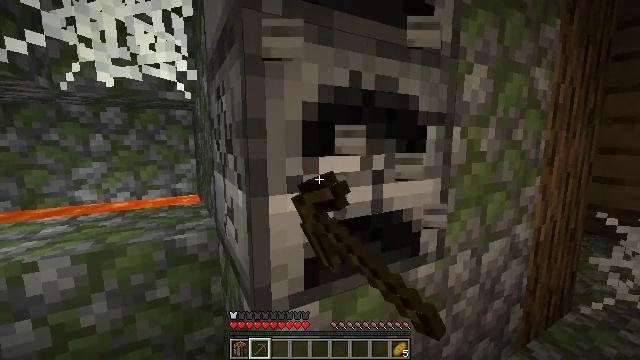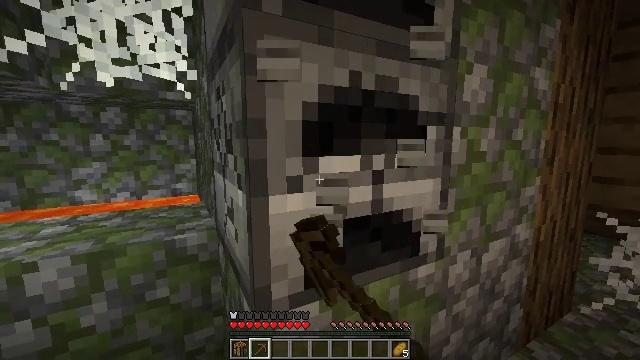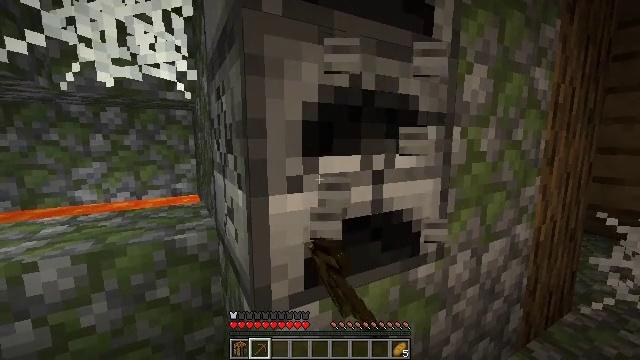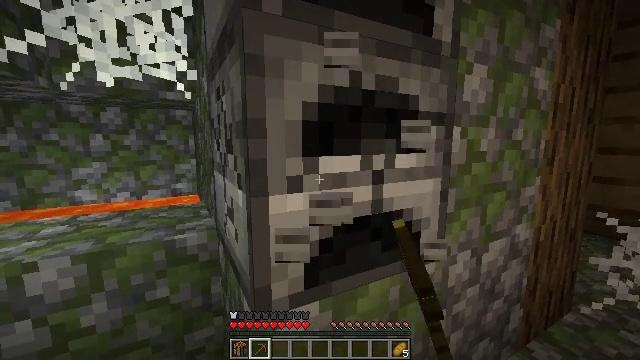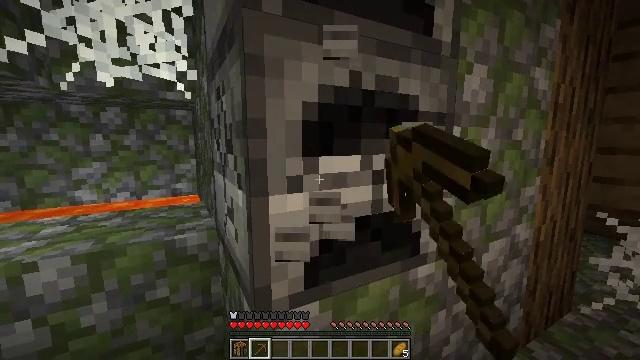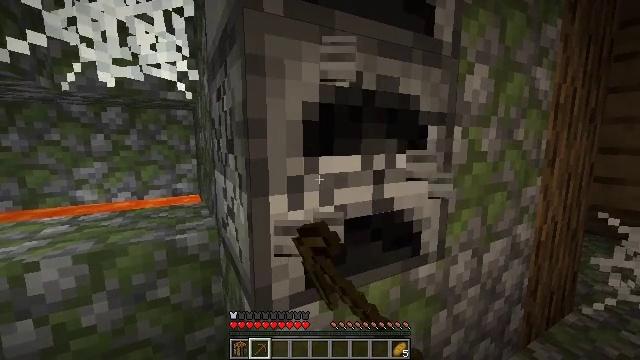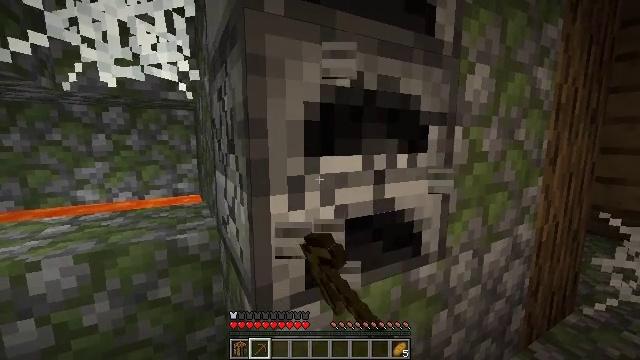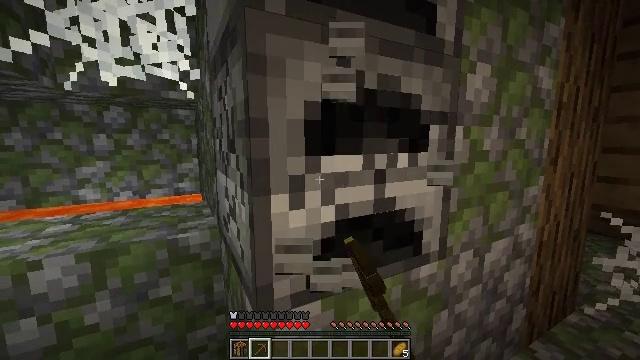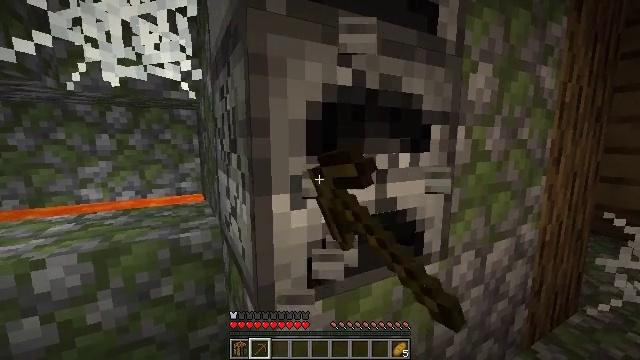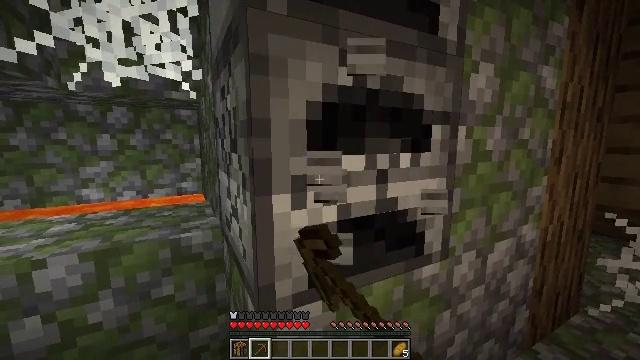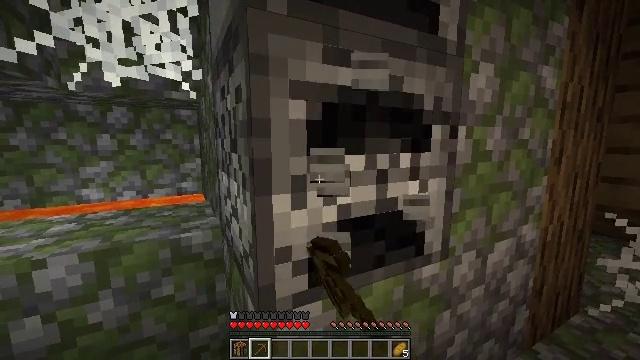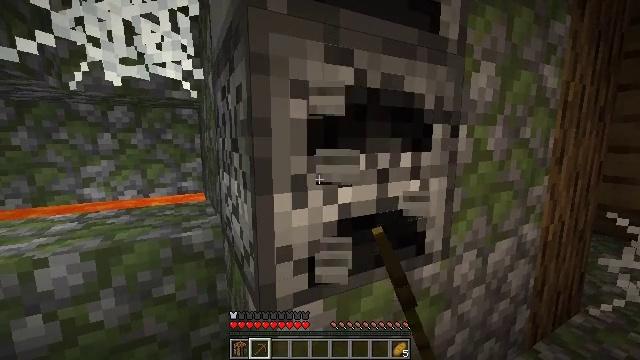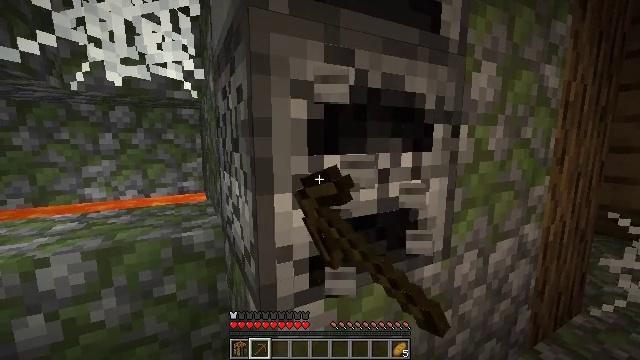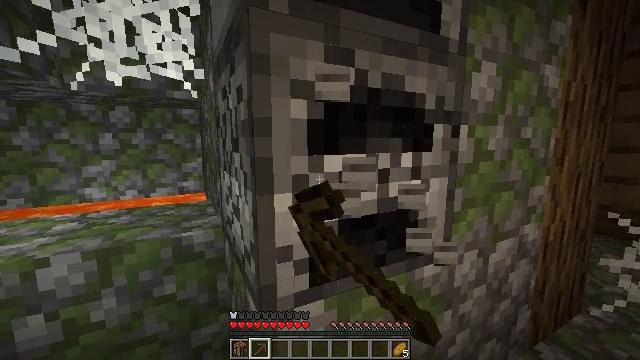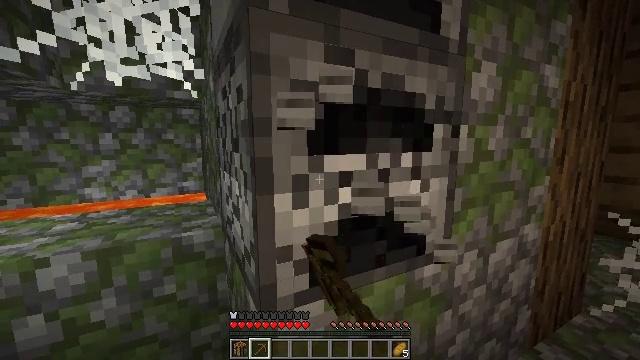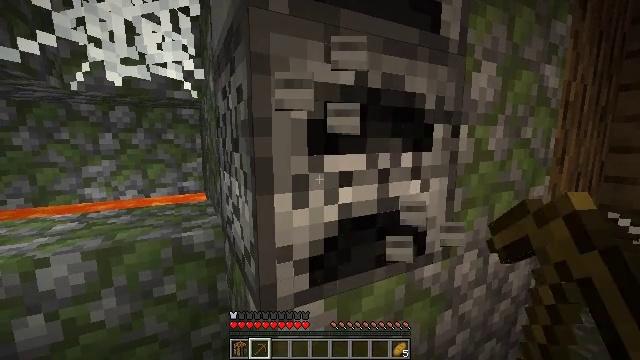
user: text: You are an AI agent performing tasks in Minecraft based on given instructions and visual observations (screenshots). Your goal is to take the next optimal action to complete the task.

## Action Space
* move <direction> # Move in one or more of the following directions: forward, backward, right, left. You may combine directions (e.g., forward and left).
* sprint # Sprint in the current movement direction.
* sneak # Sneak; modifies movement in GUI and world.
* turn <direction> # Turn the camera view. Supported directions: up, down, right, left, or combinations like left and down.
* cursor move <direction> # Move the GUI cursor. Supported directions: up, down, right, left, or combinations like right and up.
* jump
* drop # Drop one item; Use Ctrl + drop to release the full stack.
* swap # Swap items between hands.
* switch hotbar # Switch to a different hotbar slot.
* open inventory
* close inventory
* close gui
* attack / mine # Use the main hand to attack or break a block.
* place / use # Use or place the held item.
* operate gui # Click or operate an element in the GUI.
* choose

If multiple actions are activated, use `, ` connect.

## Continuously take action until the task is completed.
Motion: motion action
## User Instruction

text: Mine the furnace to collect it.
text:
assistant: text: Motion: attack / mine
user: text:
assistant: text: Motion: attack / mine
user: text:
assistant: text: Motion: attack / mine
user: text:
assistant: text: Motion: attack / mine
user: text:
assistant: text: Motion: attack / mine
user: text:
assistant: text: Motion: attack / mine
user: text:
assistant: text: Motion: attack / mine
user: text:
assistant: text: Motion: attack / mine
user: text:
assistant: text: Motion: attack / mine
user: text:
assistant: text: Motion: attack / mine
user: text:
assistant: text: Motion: attack / mine
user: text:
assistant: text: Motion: attack / mine
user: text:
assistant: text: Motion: attack / mine
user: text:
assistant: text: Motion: attack / mine
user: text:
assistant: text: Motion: attack / mine
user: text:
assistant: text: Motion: attack / mine
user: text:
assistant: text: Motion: attack / mine
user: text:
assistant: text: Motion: attack / mine
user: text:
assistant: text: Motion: attack / mine
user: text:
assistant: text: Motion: attack / mine
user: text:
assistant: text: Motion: attack / mine
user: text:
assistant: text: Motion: attack / mine
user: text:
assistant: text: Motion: attack / mine
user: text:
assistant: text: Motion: attack / mine
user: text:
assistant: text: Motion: attack / mine
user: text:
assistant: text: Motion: attack / mine